Question: This is the first time I am going to use admob. Below is by manifect file and XML file
'''
<RelativeLayout xmlns:android="http://schemas.android.com/apk/res/android"
xmlns:tools="http://schemas.android.com/tools"
android:layout_width="match_parent"
android:layout_height="match_parent"
android:paddingBottom="@dimen/activity_vertical_margin"
android:paddingLeft="@dimen/activity_horizontal_margin"
android:paddingRight="@dimen/activity_horizontal_margin"
android:paddingTop="@dimen/activity_vertical_margin"
tools:context=".MainActivity" >
<TableLayout
android:id="@+id/tableLayout1"
android:layout_width="match_parent"
android:layout_height="wrap_content"
android:layout_alignParentLeft="true"
android:layout_alignParentTop="true"
android:stretchColumns="*" >
<TableRow
android:id="@+id/tableRow1"
android:layout_width="wrap_content"
android:layout_height="wrap_content" >
<Button
android:id="@+id/button1"
android:layout_width="wrap_content"
android:layout_height="100dp"
android:textAppearance="?android:attr/textAppearanceLarge"
android:text="" />
<Button
android:id="@+id/button2"
android:layout_width="wrap_content"
android:layout_height="100dp"
android:textAppearance="?android:attr/textAppearanceLarge"
android:text="" />
<Button
android:id="@+id/button3"
android:layout_width="wrap_content"
android:layout_height="100dp"
android:textAppearance="?android:attr/textAppearanceLarge"
android:text="" />
</TableRow>
<TableRow
android:id="@+id/tableRow2"
android:layout_width="wrap_content"
android:layout_height="wrap_content" >
<Button
android:id="@+id/button4"
android:layout_width="wrap_content"
android:layout_height="100dp"
android:textAppearance="?android:attr/textAppearanceLarge"
android:text="" />
<Button
android:id="@+id/button5"
android:layout_width="wrap_content"
android:layout_height="100dp"
android:textAppearance="?android:attr/textAppearanceLarge"
android:text="" />
<Button
android:id="@+id/button6"
android:layout_width="wrap_content"
android:layout_height="100dp"
android:textAppearance="?android:attr/textAppearanceLarge"
android:text="" />
</TableRow>
<TableRow
android:id="@+id/tableRow3"
android:layout_width="wrap_content"
android:layout_height="wrap_content" >
<Button
android:id="@+id/button7"
android:layout_width="wrap_content"
android:layout_height="100dp"
android:textAppearance="?android:attr/textAppearanceLarge"
android:text="" />
<Button
android:id="@+id/button8"
android:layout_width="wrap_content"
android:layout_height="100dp"
android:textAppearance="?android:attr/textAppearanceLarge"
android:text="" />
<Button
android:id="@+id/button9"
android:layout_width="wrap_content"
android:layout_height="100dp"
android:textAppearance="?android:attr/textAppearanceLarge"
android:text="" />
</TableRow>
</TableLayout>
<com.google.ads.AdView
xmlns:googleads="http://schemas.android.com/apk/lib/com.google.ads"
android:id="@+id/ad"
android:layout_width="fill_parent"
android:layout_height="wrap_content"
googleads:adSize="BANNER"
android:layout_alignParentBottom="true"
googleads:adUnitId="a1525bbc8227f4a " />
</RelativeLayout>
'''
'''
<?xml version="1.0" encoding="utf-8"?>
<manifest xmlns:android="http://schemas.android.com/apk/res/android"
package="com.xxx.ticktacktoe"
android:versionCode="1"
android:versionName="1.0" >
<uses-permission android:name="android.permission.INTERNET" />
<uses-permission android:name="android.permission.ACCESS_NETWORK_STATE" />
<uses-sdk
android:minSdkVersion="8"
android:targetSdkVersion="17" />
<application
android:allowBackup="true"
android:icon="@drawable/tic_tac_toe_logo"
android:label="@string/app_name"
android:theme="@style/AppTheme" >
<activity
android:name="com.xxx.ticktacktoe.MainActivity"
android:label="@string/app_name" >
<intent-filter>
<action android:name="android.intent.action.MAIN" />
<category android:name="android.intent.category.LAUNCHER" />
</intent-filter>
</activity>
<activity android:name="com.google.ads.AdActivity"
android:configChanges="keyboard|keyboardHidden|orientation"/>
</application>
'''
But the issue is, whenever I run this app, I get following error image, the place the ads should appear

And the LogCat displays the following list of errors
'''
10-14 15:58:57.500: E/Ads(633): The android:configChanges value of the com.google.ads.AdActivity must include screenLayout.
10-14 15:58:57.500: E/Ads(633): The android:configChanges value of the com.google.ads.AdActivity must include uiMode.
10-14 15:58:57.510: E/Ads(633): The android:configChanges value of the com.google.ads.AdActivity must include screenSize.
10-14 15:58:57.510: E/Ads(633): The android:configChanges value of the com.google.ads.AdActivity must include smallestScreenSize.
10-14 15:58:57.510: E/Ads(633): You must have AdActivity declared in AndroidManifest.xml with configChanges.
'''
Why am I getting this?
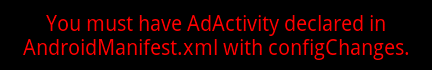
Answer: You need to declare your 'AdActivity' as follows (this is what's requested in your logcat):
'''
<activity
android:name="com.google.ads.AdActivity"
android:configChanges="keyboard|keyboardHidden|orientation|screenLayout|uiMode|screenSize|smallestScreenSize"/>
'''